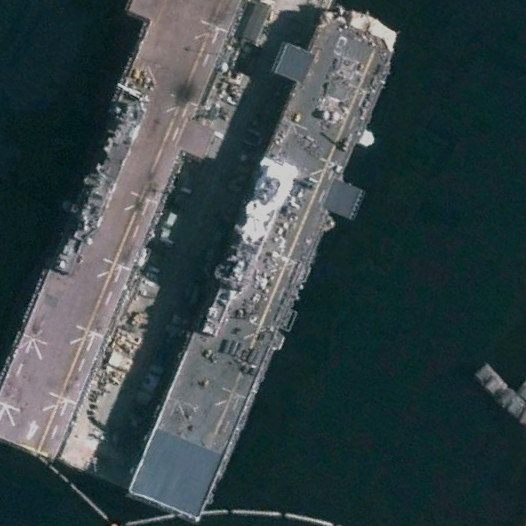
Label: assault